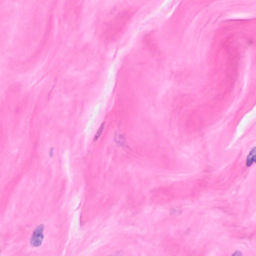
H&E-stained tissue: Breast